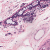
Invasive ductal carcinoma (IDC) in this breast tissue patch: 0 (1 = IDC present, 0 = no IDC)